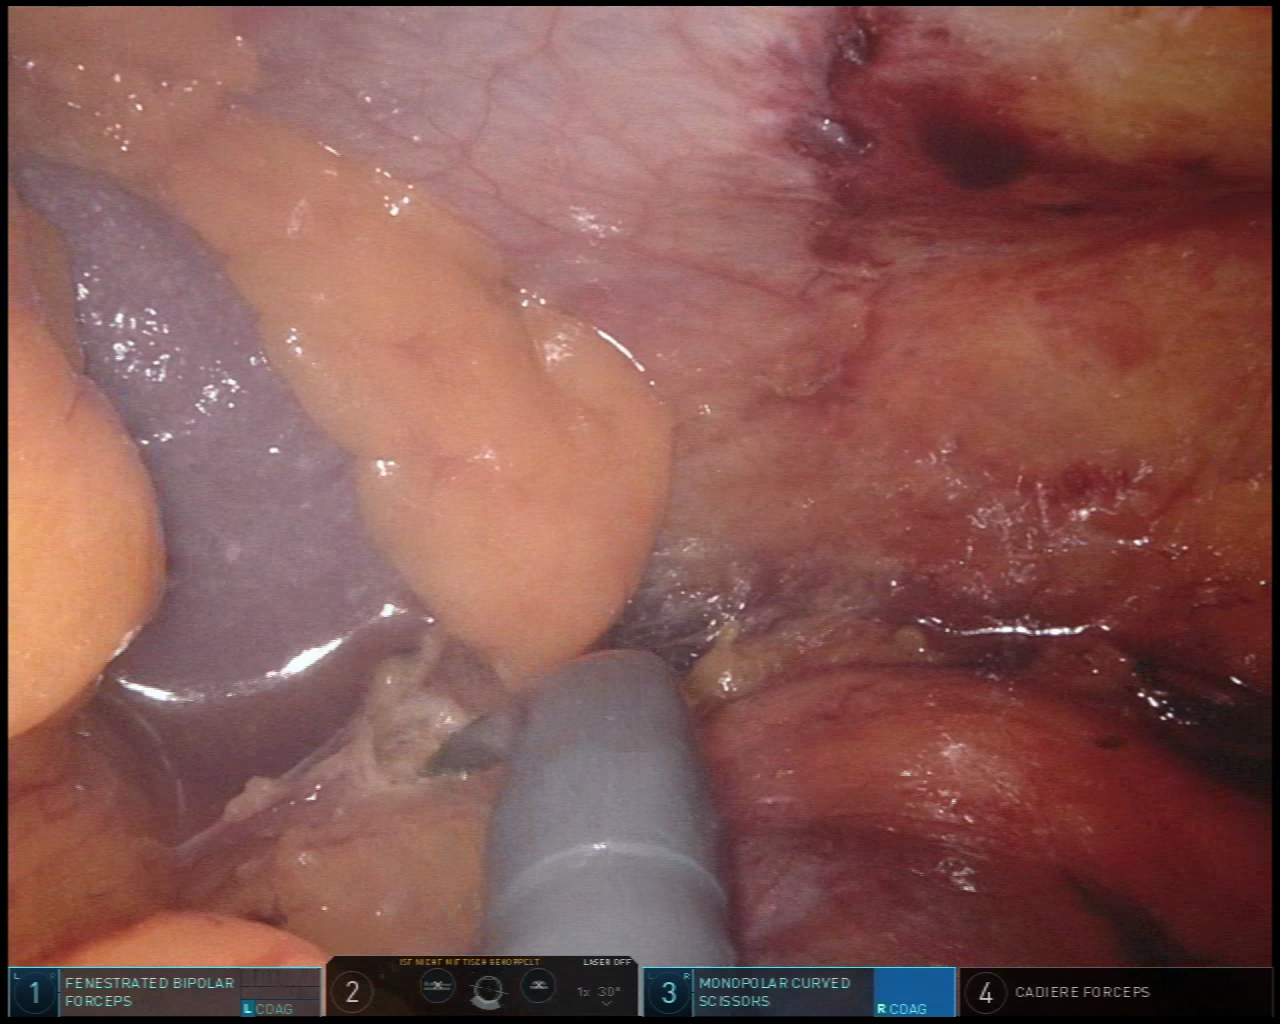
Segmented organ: spleen
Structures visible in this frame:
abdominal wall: yes
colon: no
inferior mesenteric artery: no
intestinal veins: no
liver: no
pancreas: no
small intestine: no
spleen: yes
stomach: no
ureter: no
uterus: no
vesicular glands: no